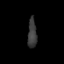
Tissue: prostate
Cell type: Fibroblasts
Senescence score: 0.7979
Nuclear area (px): 257
Mean DAPI intensity: 58.549